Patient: sex M, age 22
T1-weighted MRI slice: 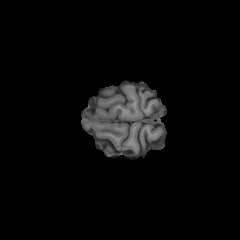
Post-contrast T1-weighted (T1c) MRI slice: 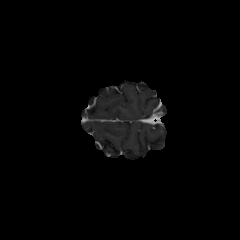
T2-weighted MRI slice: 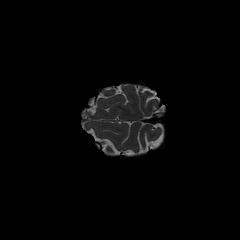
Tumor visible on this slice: no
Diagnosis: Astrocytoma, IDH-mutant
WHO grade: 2